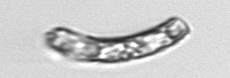
Label: Guinardia_striata